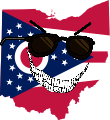
Label: 5_Oomer